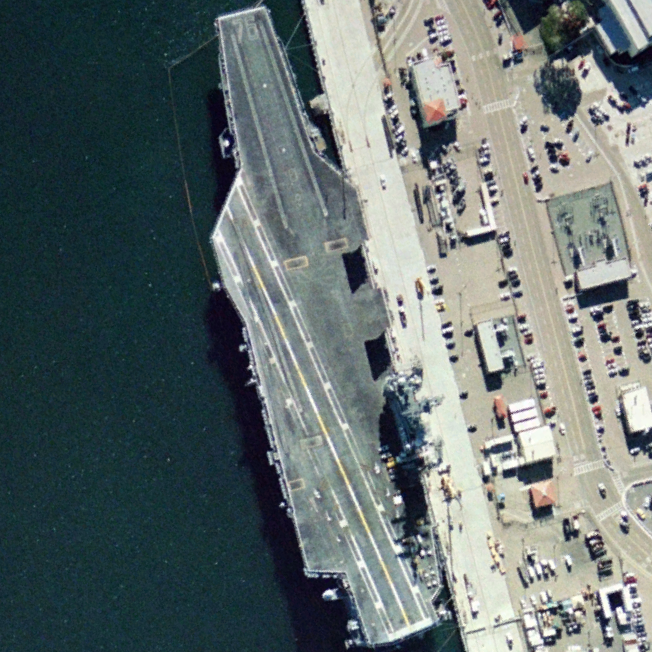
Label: aircraft_carrier